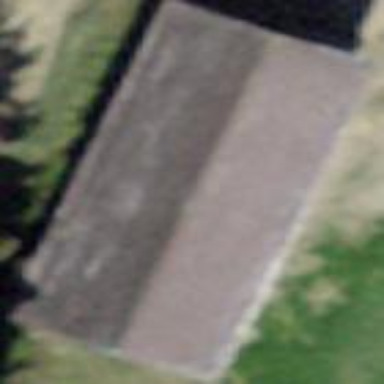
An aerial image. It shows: Farm auxiliary building.